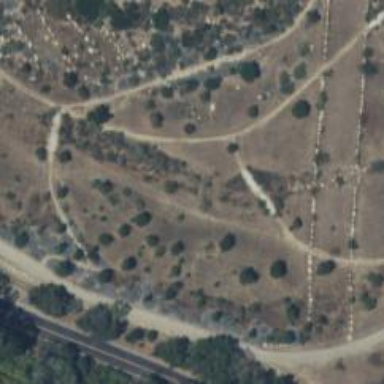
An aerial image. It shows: Path.